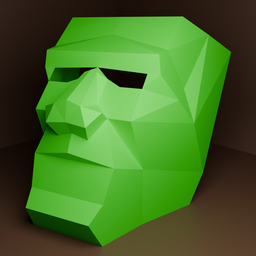
Label: tools